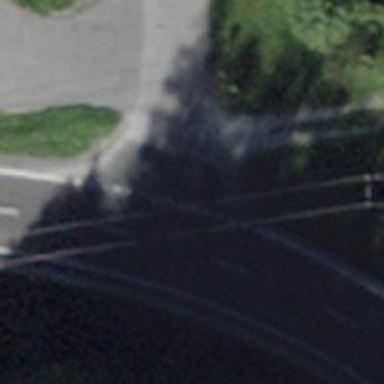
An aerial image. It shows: Tertiary road with asphalt surface.